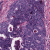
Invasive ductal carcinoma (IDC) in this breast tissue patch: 0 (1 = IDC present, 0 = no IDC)